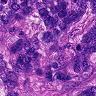
Metastatic tissue present: yes